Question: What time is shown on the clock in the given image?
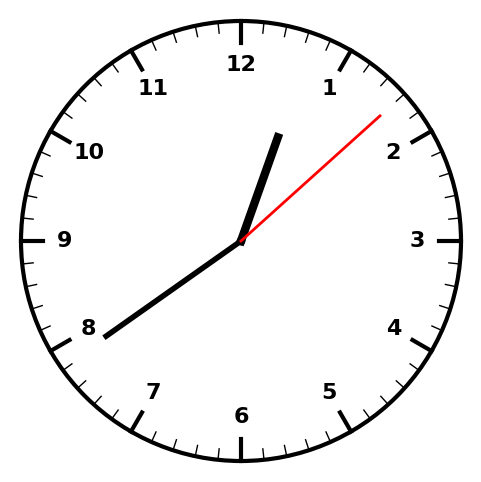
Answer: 12:39:08